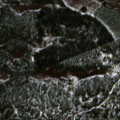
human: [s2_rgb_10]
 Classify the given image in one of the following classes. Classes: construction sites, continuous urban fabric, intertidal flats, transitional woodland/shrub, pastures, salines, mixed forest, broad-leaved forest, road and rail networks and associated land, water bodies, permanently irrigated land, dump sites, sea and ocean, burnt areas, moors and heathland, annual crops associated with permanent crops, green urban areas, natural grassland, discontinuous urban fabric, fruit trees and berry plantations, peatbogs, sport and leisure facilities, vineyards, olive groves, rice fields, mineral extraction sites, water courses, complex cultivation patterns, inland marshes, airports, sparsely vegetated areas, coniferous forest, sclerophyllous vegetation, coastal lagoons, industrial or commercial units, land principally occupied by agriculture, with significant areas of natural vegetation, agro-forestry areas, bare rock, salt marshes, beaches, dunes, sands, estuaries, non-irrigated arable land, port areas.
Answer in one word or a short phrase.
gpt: coniferous forest, mixed forest